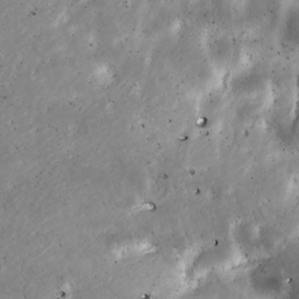
Label: non_frost